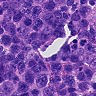
Metastatic tissue present: no